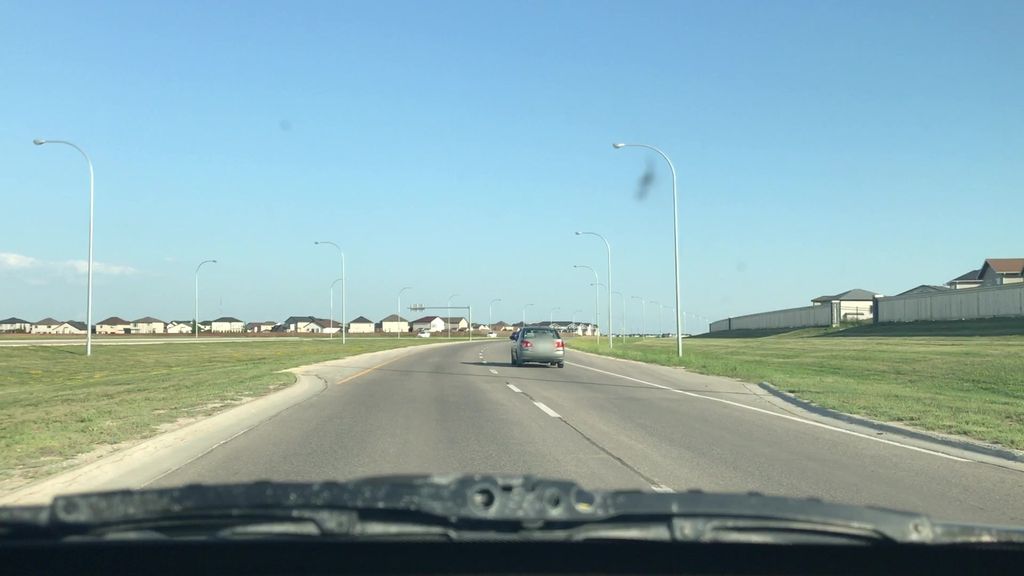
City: winnipeg